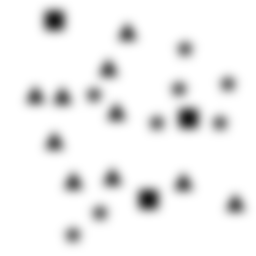
Squares: 3
Triangles: 10
Stars: 8
Total shapes: 21